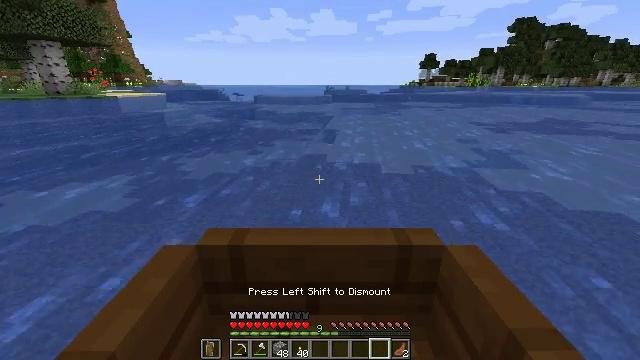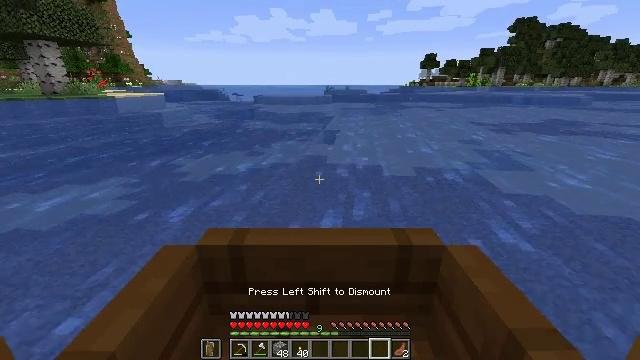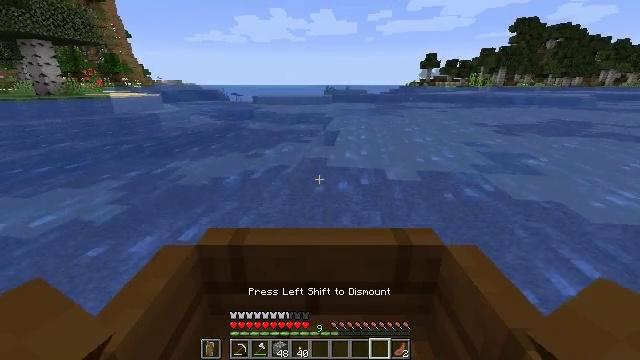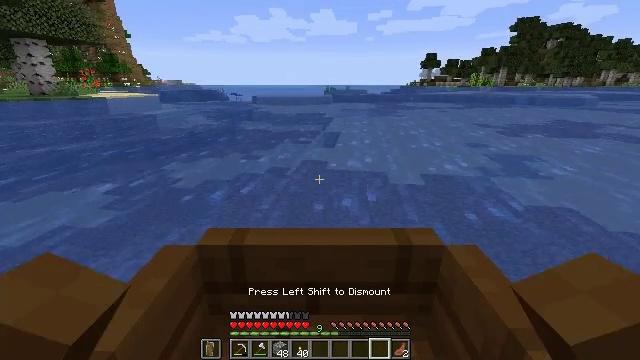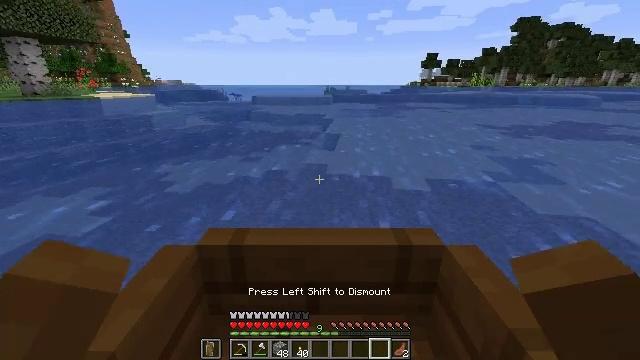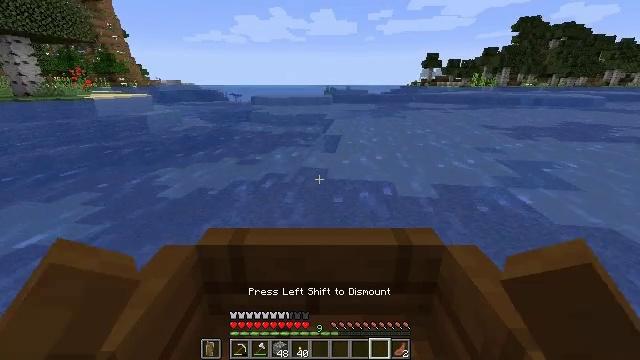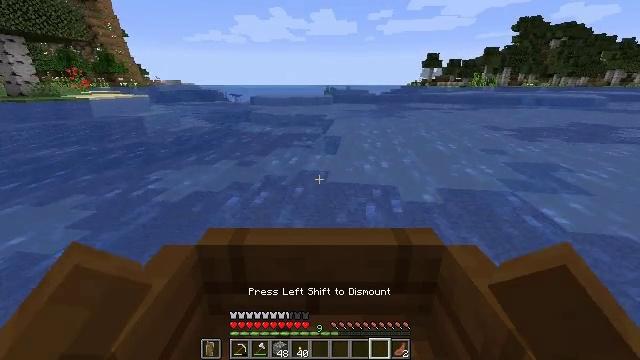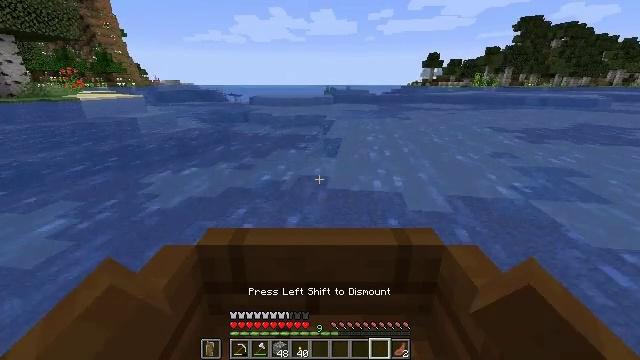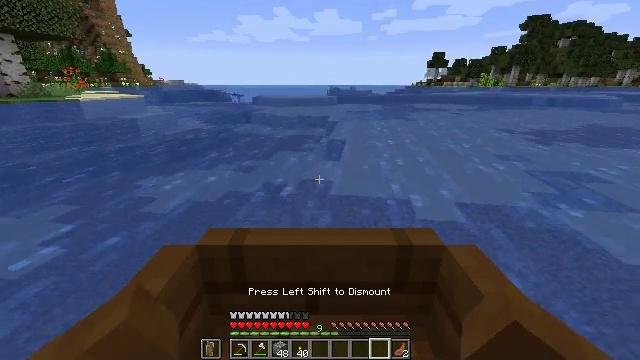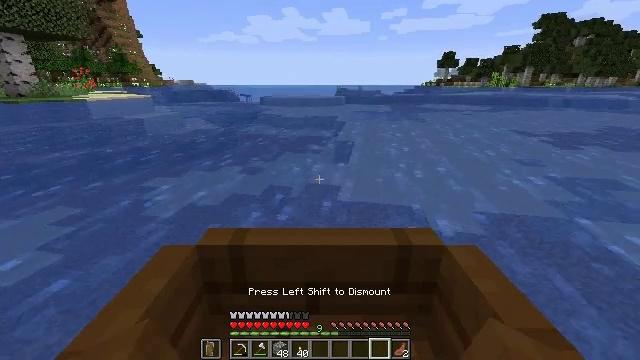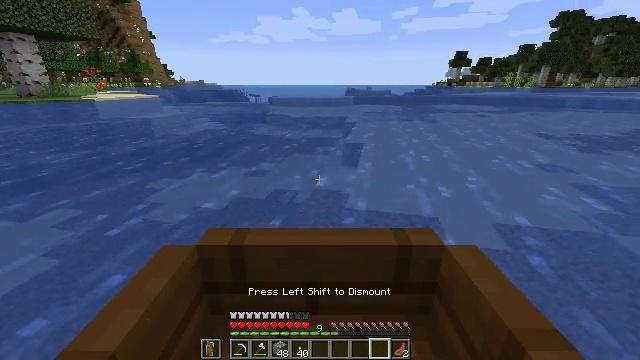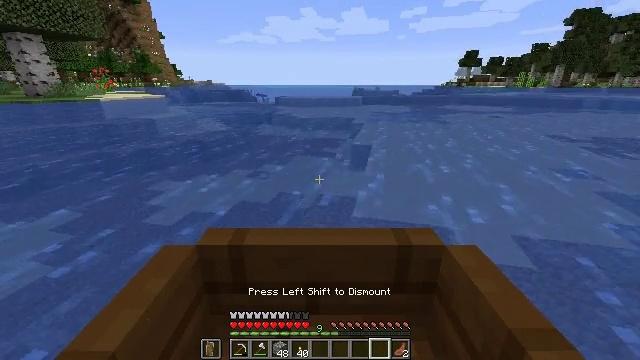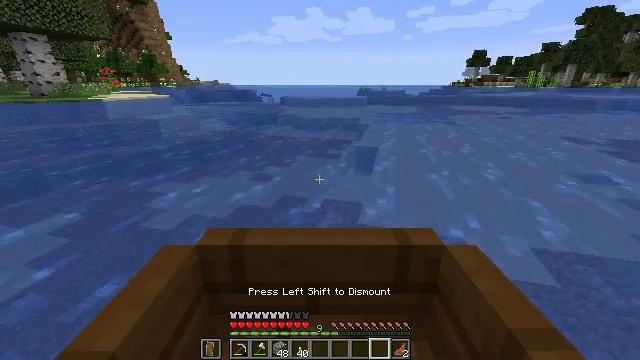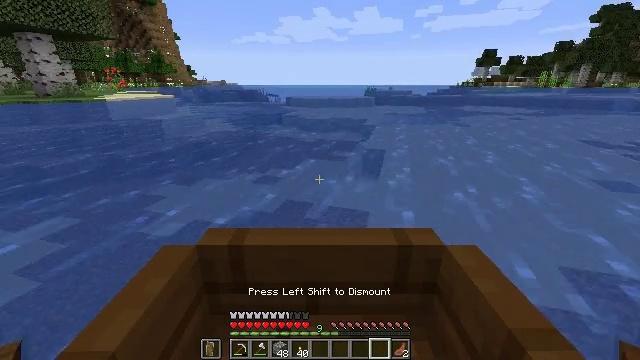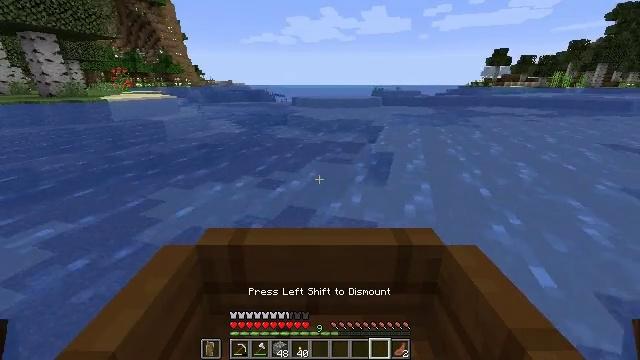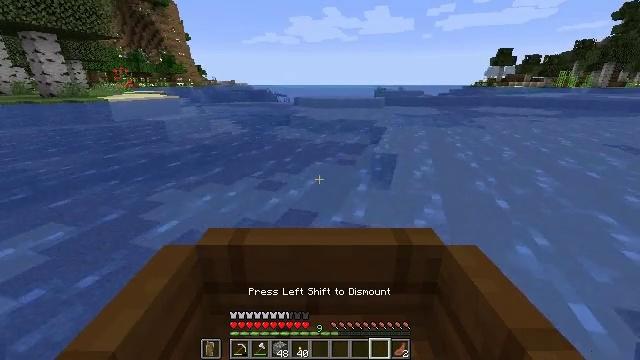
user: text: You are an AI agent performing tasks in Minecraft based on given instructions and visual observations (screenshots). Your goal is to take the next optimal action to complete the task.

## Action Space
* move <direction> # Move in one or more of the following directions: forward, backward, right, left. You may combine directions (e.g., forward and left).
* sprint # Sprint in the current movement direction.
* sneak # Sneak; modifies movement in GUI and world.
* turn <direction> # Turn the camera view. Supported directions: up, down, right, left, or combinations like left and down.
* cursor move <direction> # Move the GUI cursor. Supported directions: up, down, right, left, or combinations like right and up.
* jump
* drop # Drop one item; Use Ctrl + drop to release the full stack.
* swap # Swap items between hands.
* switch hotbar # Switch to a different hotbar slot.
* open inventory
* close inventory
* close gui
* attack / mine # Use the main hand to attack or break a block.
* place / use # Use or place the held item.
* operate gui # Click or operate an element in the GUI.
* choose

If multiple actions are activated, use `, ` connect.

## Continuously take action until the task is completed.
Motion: motion action
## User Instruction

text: Mine the kelp plant underwater.
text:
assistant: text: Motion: move forward
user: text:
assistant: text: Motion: move forward
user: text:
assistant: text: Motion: move forward
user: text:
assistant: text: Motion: move forward
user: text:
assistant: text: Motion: move forward
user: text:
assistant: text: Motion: move forward
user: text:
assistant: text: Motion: move forward and move left
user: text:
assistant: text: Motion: move forward and move left
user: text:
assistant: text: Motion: move forward
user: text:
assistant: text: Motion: move forward
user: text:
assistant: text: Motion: move forward
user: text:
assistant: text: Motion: move forward
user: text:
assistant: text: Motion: move forward
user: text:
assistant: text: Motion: move forward
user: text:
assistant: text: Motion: move forward
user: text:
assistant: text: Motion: move forward
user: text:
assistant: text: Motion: move forward
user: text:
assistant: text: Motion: move forward
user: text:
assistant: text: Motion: move forward
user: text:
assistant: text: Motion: move forward
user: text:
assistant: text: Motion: move forward
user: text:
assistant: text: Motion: move forward
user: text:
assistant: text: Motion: move forward
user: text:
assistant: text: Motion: move forward
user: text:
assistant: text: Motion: move forward
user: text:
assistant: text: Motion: move forward
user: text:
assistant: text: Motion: move forward
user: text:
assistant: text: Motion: move forward
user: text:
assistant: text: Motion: move forward
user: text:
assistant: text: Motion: move forward